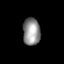
Tissue: lung
Cell type: Fibroblasts
Senescence score: 0.5892
Nuclear area (px): 467
Mean DAPI intensity: 143.848